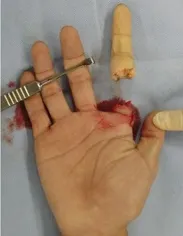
Case 1: (
A
) A crush amputation of the index finger at the proximal phalanx.
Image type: medical_photograph (other_medical_photograph)